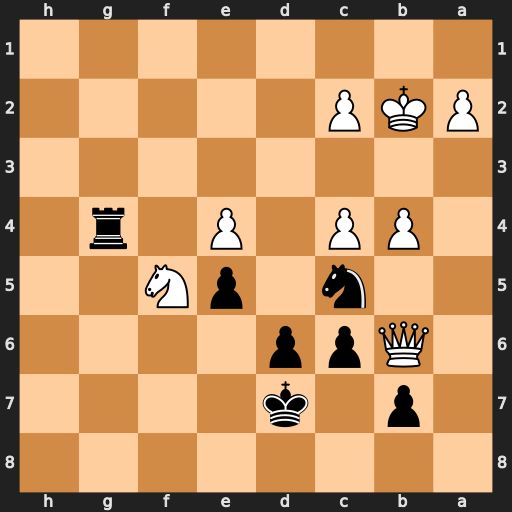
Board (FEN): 8/1p1k4/1Qpp4/2n1pN2/1PP1P1r1/8/PKP5/8
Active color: b
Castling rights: -
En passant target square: -
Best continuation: Na4+ Kb3 Nxb6